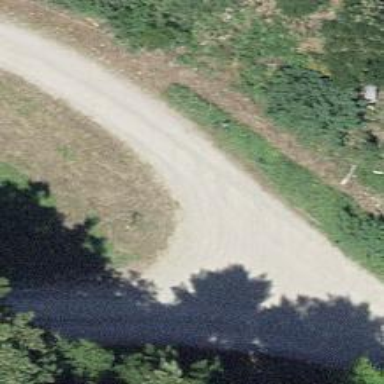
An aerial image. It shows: Compacted track with grade2 level.